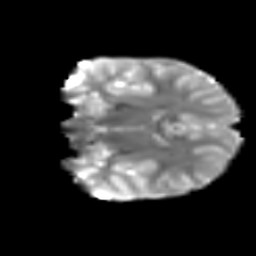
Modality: T2w
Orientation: coronal
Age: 12
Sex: female
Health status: ill
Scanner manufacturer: ge
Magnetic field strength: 3 T
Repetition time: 6.845 s
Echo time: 0.0805 s